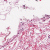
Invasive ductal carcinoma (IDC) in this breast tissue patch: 0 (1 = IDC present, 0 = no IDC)